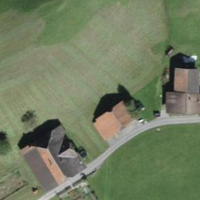
EUNIS habitat code: 24
Species observed at this site:
Milvus milvus
Passer domesticus
Riparia riparia
Falco tinnunculus
Corvus corax
Motacilla alba